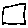
Label: square